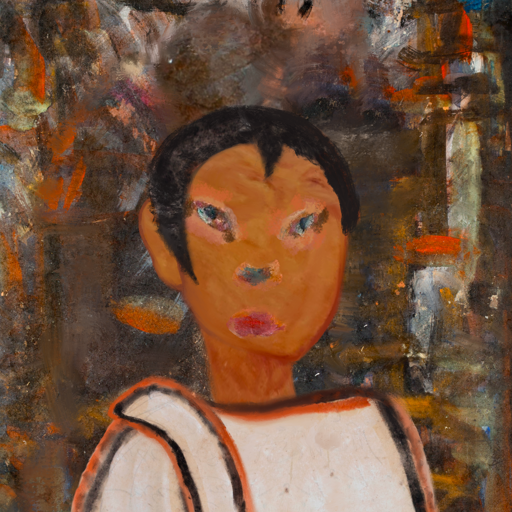
Background: GypsyQueen, Head And Neck Front: Pious_Lady, Face Front: Boggyland, Bust: Roy_Bahadur, Hair Front: Roy_Bahadur, Head Accessory: Blank, Second Necklace: Blank, Necklace: Blank, Baby: Blank